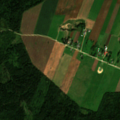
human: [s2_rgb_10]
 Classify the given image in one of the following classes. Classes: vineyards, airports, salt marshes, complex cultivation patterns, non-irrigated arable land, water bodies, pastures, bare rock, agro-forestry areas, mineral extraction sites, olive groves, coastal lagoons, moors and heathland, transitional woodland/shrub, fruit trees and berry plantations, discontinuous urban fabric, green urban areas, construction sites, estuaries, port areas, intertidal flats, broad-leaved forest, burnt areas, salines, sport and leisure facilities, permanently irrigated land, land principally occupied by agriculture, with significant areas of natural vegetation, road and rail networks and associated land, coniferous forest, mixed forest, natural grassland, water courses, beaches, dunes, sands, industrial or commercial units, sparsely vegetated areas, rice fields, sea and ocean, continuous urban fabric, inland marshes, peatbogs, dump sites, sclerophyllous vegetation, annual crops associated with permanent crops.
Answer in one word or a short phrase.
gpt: non-irrigated arable land, complex cultivation patterns, mixed forest